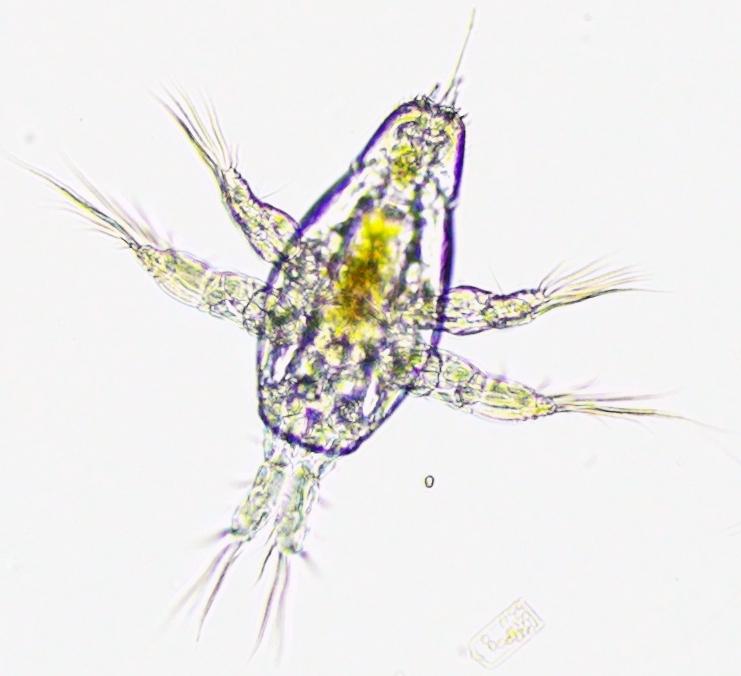
Label: Zooplankton